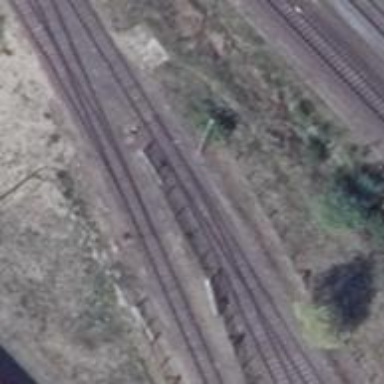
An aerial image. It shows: Signal on the railway track. It is positioned in the track.